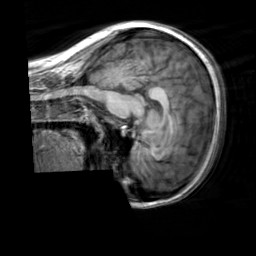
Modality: T1w
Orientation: sagittal
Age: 22
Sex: female
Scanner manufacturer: siemens
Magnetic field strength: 3 T
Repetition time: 2.3 s
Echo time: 0.00303 s